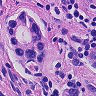
Metastatic tissue present: yes